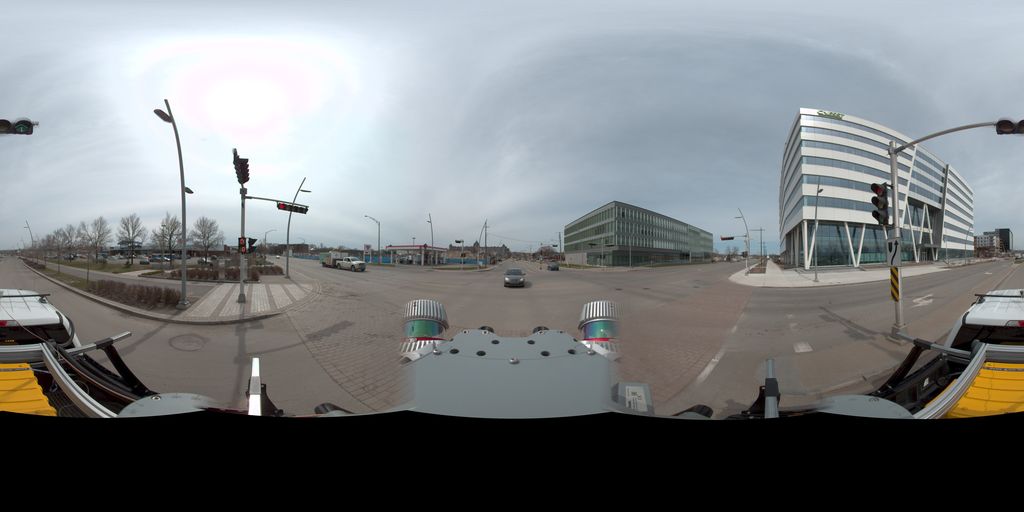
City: quebec_city